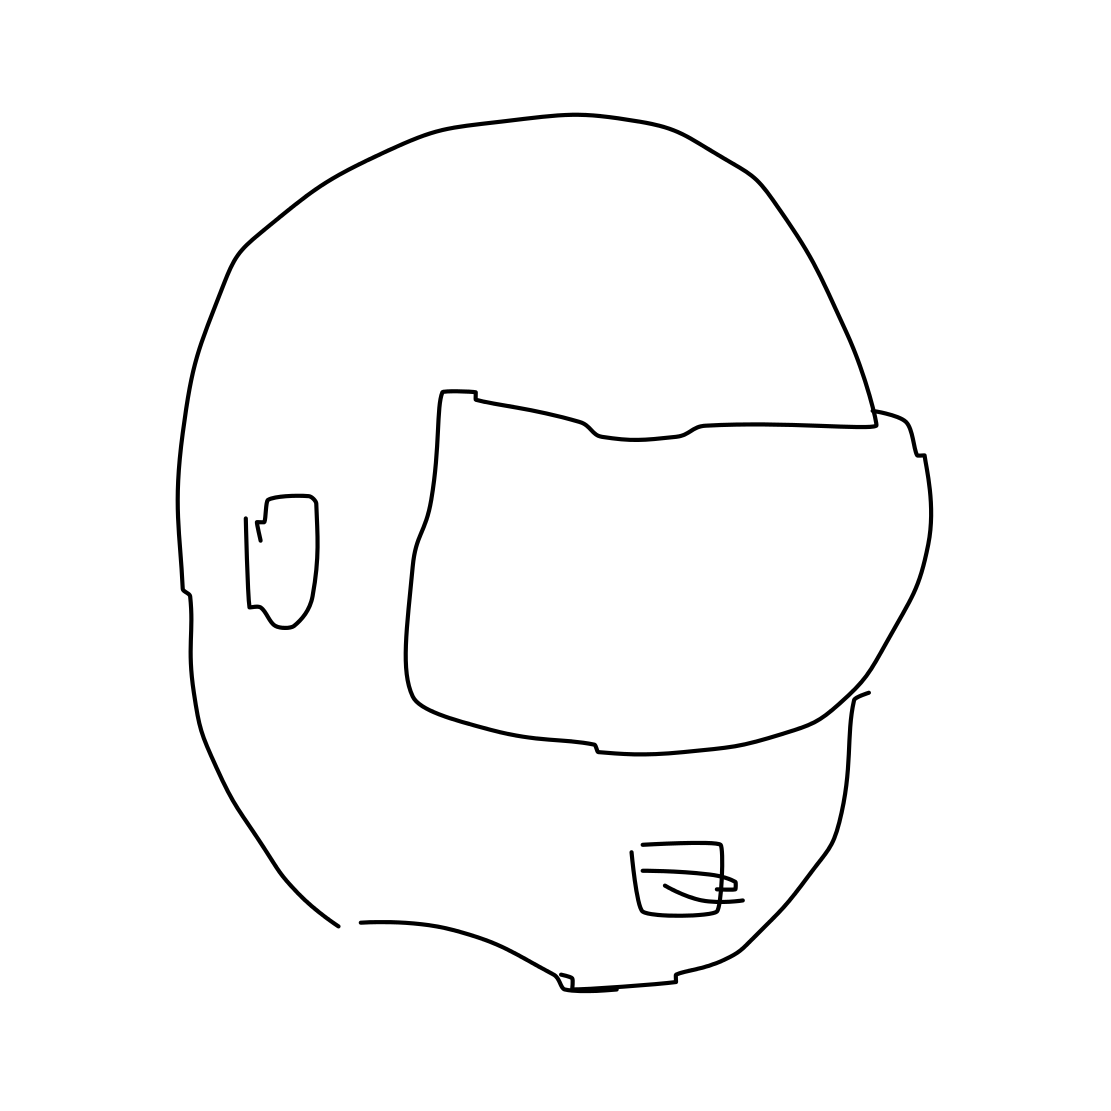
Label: helmet